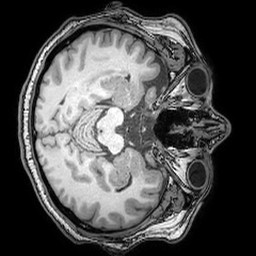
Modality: T1w
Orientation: axial
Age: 32
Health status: ill
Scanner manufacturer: philips
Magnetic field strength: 3 T
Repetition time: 0.007 s
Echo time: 0.0035 s